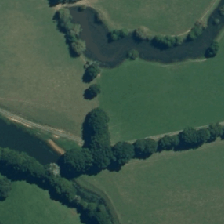
Land cover: shortrotation_cropland